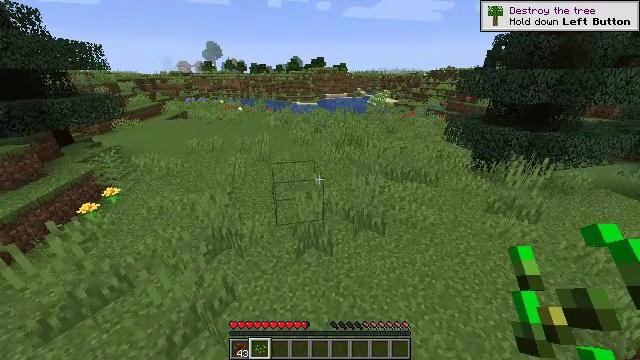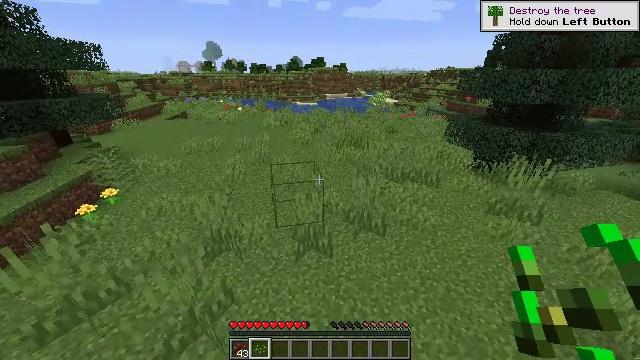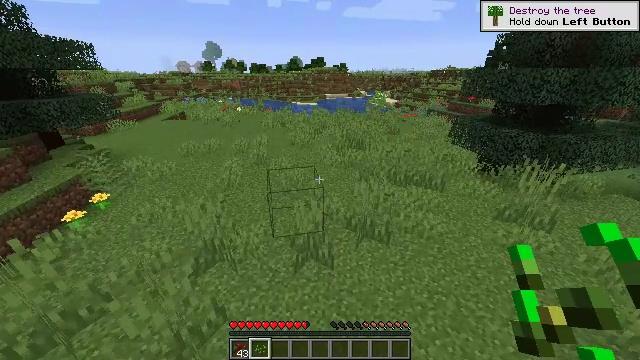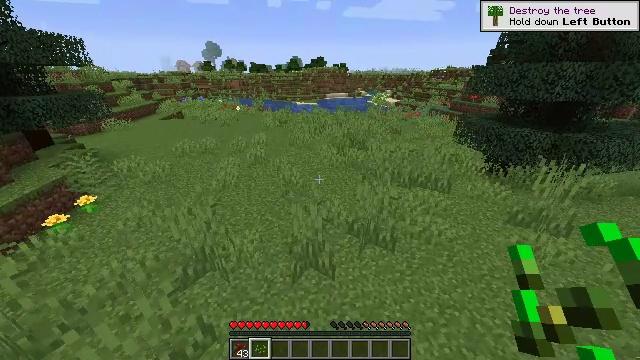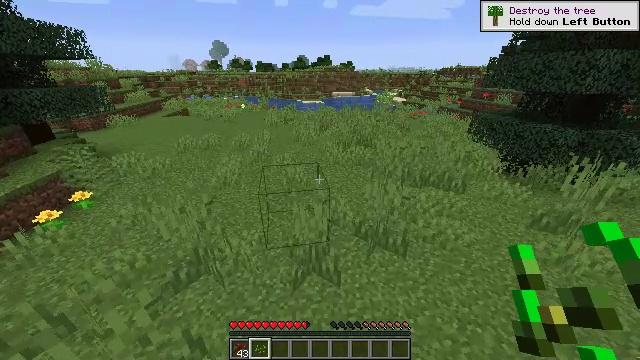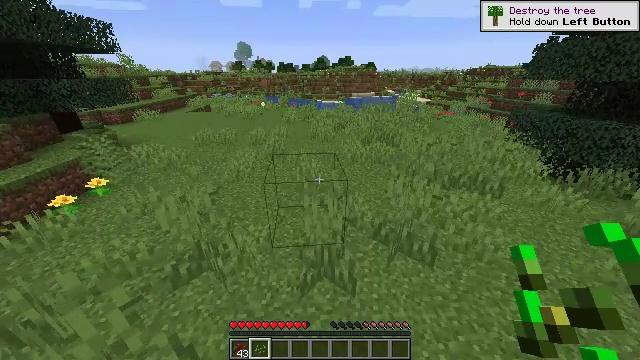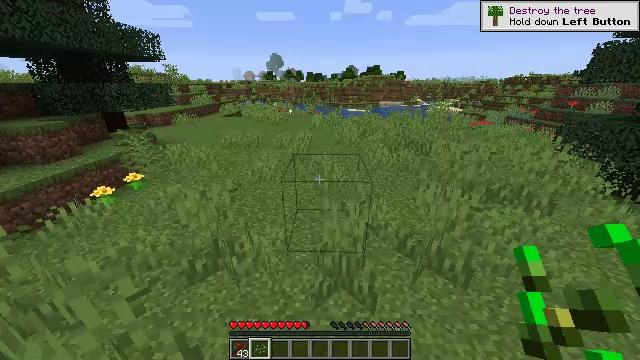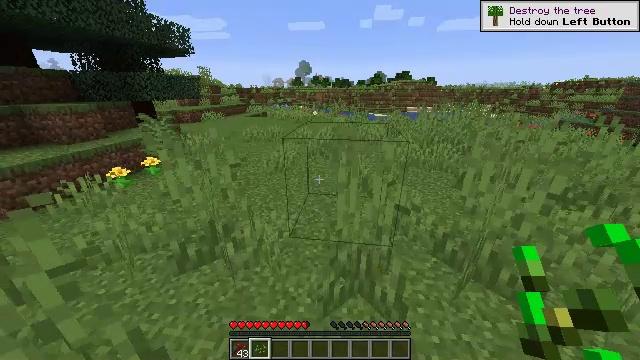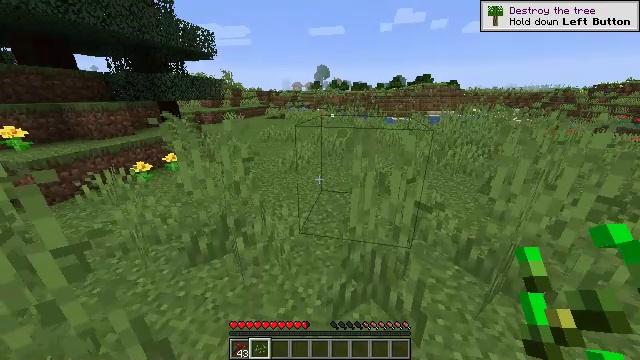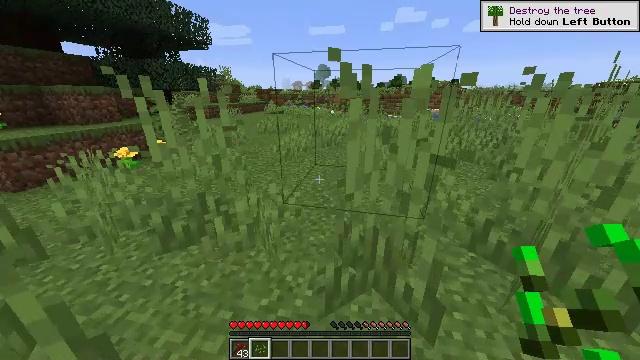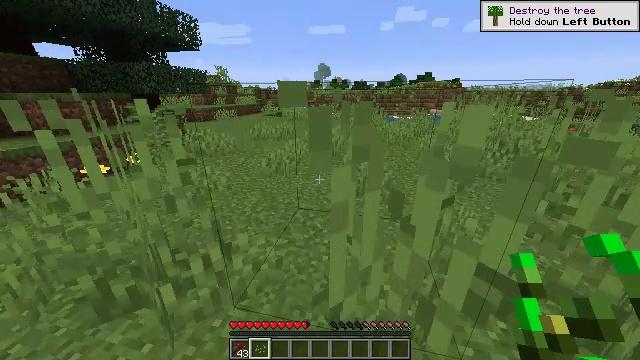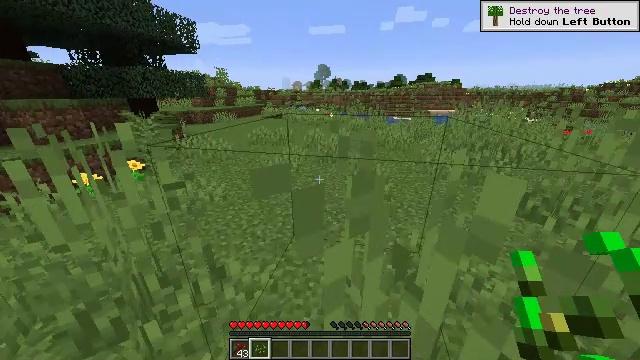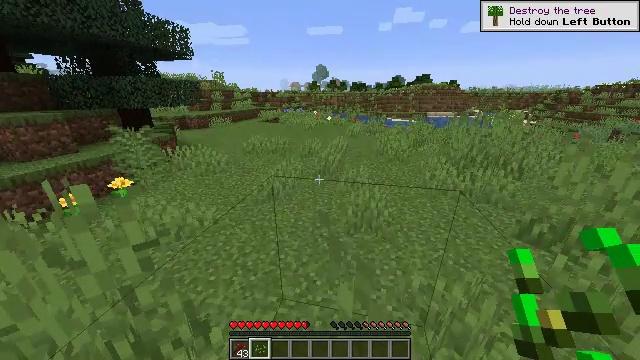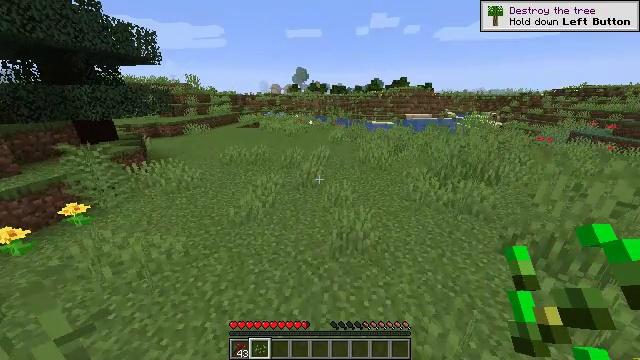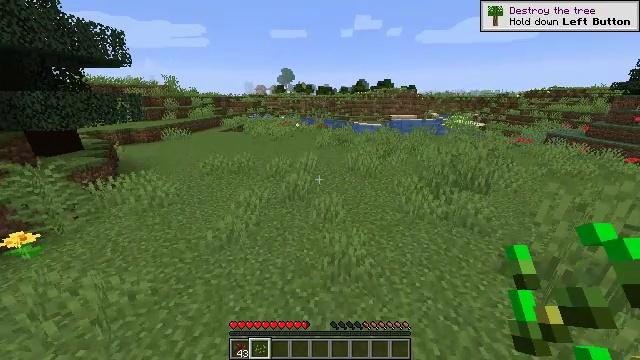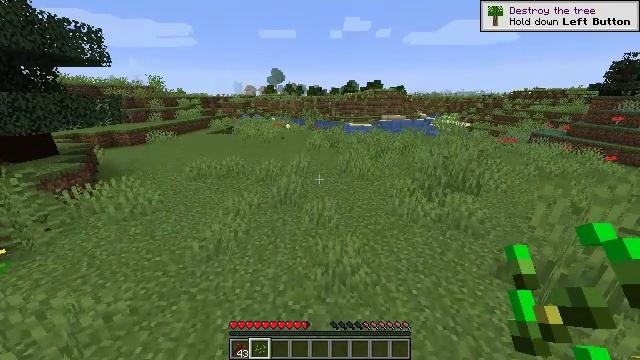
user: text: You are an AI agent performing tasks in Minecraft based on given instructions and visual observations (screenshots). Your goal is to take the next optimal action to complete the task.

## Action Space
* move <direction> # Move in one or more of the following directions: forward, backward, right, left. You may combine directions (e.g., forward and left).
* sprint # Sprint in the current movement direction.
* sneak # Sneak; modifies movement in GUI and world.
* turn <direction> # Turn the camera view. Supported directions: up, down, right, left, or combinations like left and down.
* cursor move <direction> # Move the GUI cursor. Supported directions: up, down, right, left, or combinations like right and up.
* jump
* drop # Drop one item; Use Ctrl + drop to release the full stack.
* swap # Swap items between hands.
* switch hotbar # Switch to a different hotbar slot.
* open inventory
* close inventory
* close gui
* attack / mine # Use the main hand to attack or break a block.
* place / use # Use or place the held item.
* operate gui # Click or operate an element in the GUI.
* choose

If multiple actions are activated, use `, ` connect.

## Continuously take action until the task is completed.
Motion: motion action
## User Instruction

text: Clear the sweet berry bush to collect the sweet berries.
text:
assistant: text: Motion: move forward, sprint, jump
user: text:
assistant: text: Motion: move forward, sprint, jump
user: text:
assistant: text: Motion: move forward, sprint, jump
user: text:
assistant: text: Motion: move forward, sprint, turn left, jump
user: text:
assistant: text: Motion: move forward, sprint, turn left, jump
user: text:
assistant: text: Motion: move forward, sprint, turn left and up, jump
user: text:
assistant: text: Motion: move forward, sprint, turn left and up, jump
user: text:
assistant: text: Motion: move forward, sprint, turn left, jump
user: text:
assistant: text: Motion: move forward, sprint, jump
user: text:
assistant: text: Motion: move forward, sprint, jump
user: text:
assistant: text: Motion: move forward, sprint, jump
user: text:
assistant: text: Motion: move forward, sprint, jump
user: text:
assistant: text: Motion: move forward, sprint, turn right, jump
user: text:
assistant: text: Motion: move forward, sprint, turn right, jump
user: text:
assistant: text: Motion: move forward, sprint, turn right, jump
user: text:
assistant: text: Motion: move forward, sprint, jump
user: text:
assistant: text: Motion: move forward, sprint, jump
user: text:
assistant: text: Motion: move forward, sprint, jump
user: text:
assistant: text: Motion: move forward, sprint, jump
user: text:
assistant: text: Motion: move forward, sprint, jump
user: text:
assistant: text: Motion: move forward, sprint, jump
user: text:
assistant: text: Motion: move forward, sprint, jump
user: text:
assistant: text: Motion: move forward, sprint, jump
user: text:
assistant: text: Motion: move forward, sprint, turn right, jump
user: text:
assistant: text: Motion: move forward and move left, sprint, turn right, jump
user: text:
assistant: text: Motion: move forward and move left, sprint, turn right, jump
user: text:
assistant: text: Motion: move forward and move left, sprint, turn right, jump
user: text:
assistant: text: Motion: move forward and move left, sprint, jump
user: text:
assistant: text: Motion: move forward and move left, sprint, jump
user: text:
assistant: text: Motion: move forward and move left, sprint, jump